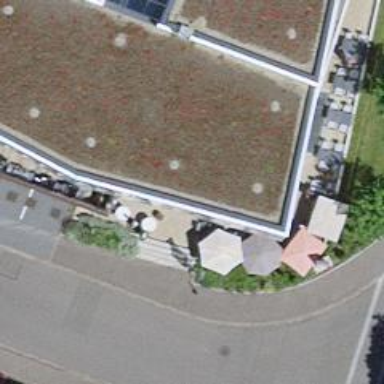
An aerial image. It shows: Restaurant.